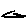
Label: cat